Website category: camera
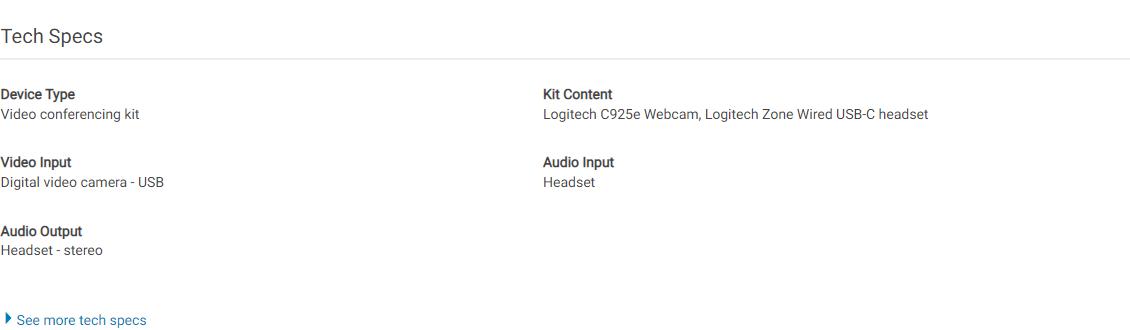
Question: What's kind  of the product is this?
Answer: Video conferencing kit

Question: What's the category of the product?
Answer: Video conferencing kit

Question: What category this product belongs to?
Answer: Video conferencing kit

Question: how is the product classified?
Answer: Video conferencing kit

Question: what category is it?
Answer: Video conferencing kit

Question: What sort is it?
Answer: Video conferencing kit

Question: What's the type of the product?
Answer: Video conferencing kit

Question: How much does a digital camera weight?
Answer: Video conferencing kit

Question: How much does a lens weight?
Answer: Video conferencing kit

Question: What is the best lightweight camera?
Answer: Video conferencing kit

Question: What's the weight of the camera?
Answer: Video conferencing kit

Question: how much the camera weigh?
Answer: Video conferencing kit

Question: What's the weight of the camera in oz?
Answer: Video conferencing kit

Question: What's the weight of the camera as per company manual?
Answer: Video conferencing kit

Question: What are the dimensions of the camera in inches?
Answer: Video conferencing kit

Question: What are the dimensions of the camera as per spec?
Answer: Video conferencing kit

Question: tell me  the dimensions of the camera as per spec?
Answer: Video conferencing kit

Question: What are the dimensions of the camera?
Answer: Video conferencing kit

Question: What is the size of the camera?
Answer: Video conferencing kit

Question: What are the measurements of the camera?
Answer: Video conferencing kit

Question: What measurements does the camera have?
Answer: Video conferencing kit

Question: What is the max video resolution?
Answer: Video conferencing kit

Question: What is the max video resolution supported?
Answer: Video conferencing kit

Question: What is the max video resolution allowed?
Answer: Video conferencing kit